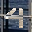
Label: 4